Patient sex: M
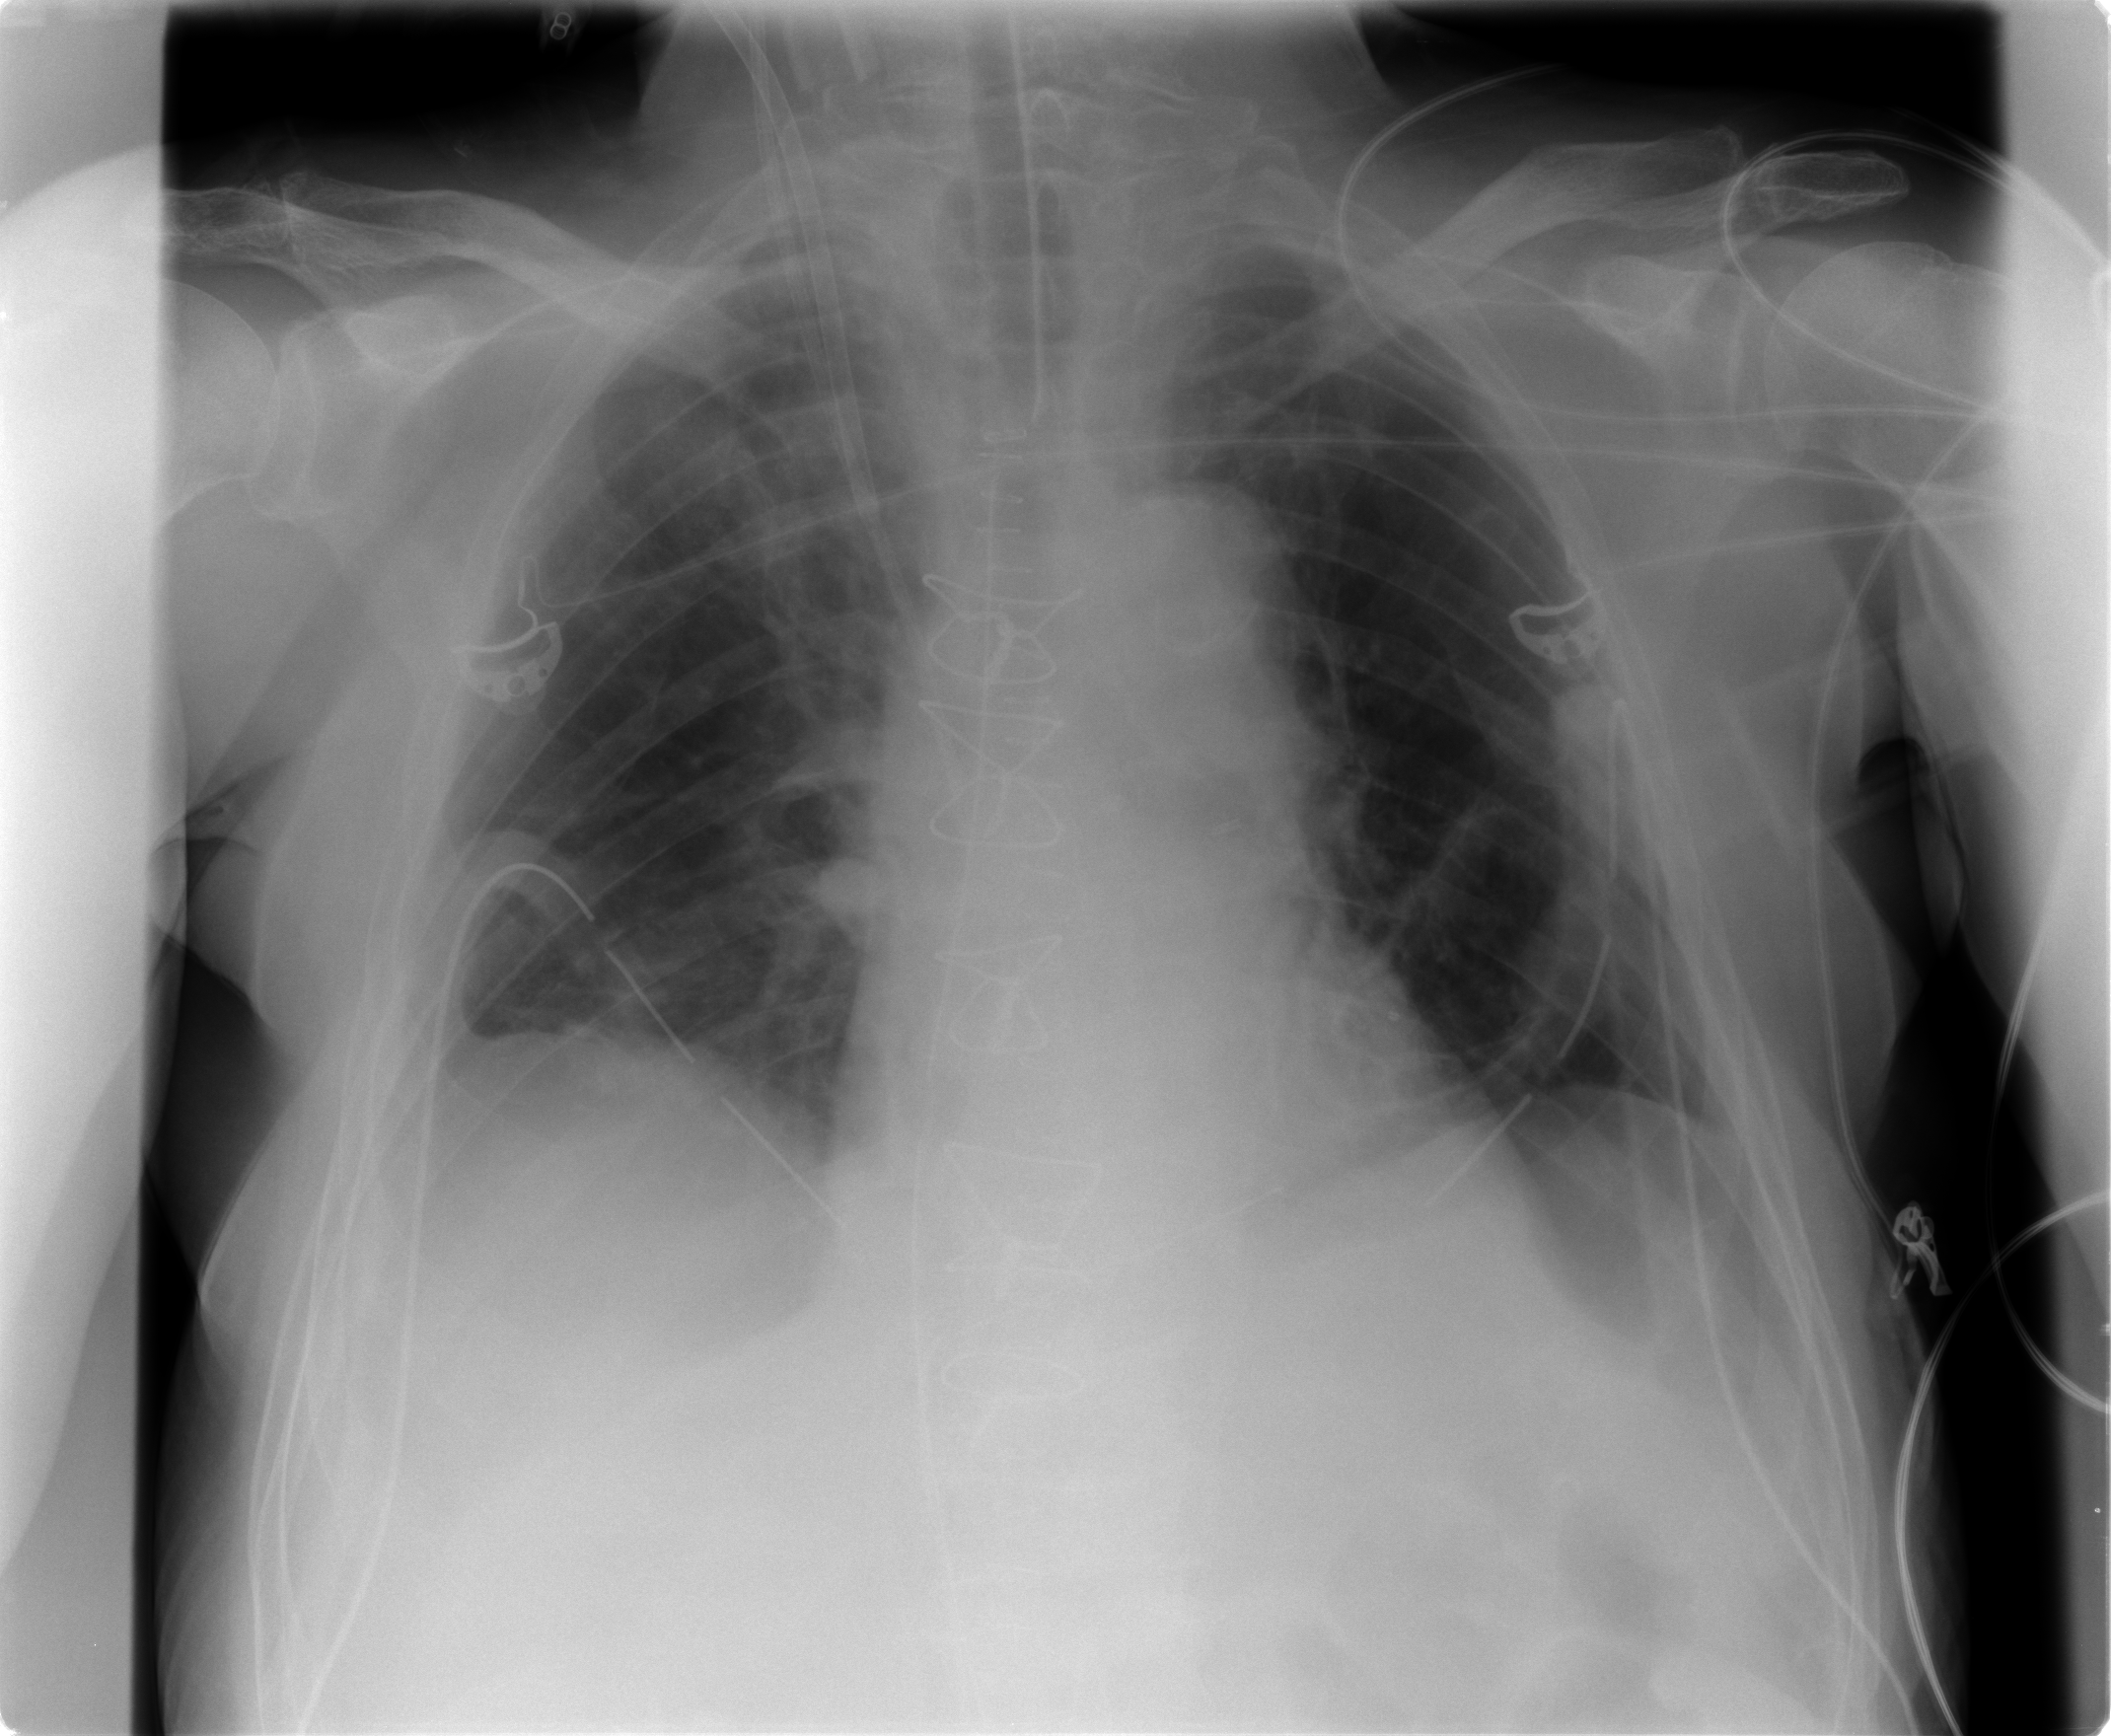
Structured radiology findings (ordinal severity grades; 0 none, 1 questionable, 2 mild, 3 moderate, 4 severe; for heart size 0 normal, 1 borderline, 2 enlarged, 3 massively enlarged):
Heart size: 0
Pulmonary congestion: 2
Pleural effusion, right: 2
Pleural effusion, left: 0
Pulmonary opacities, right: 0
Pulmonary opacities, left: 0
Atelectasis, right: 2
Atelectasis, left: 0